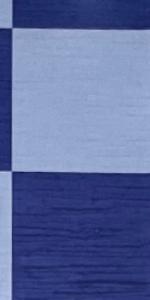
Label: Empty